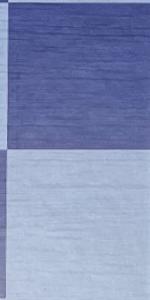
Label: Empty